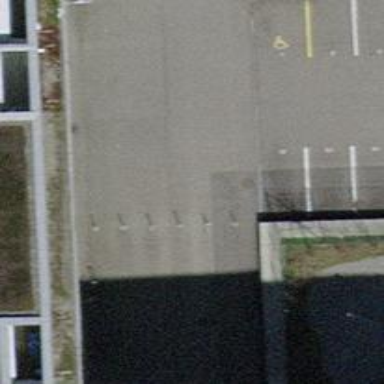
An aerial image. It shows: Bollard.